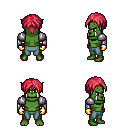
a pixel art fantasy rpg character, male body template, orc, green skin, steel arm armor, teal pants, ruby red parted hairstyle, gold gloves, four views (front, back, left, right), 2x2 character sprite sheet, small pixel art, hard edges, no anti-aliasing